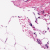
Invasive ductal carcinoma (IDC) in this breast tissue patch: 0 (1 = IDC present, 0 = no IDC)